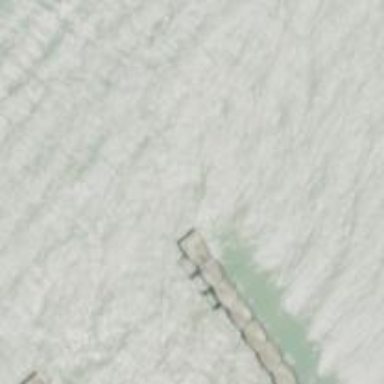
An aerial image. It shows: Breakwater structure.